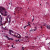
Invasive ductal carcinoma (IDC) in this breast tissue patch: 0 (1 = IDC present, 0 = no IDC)